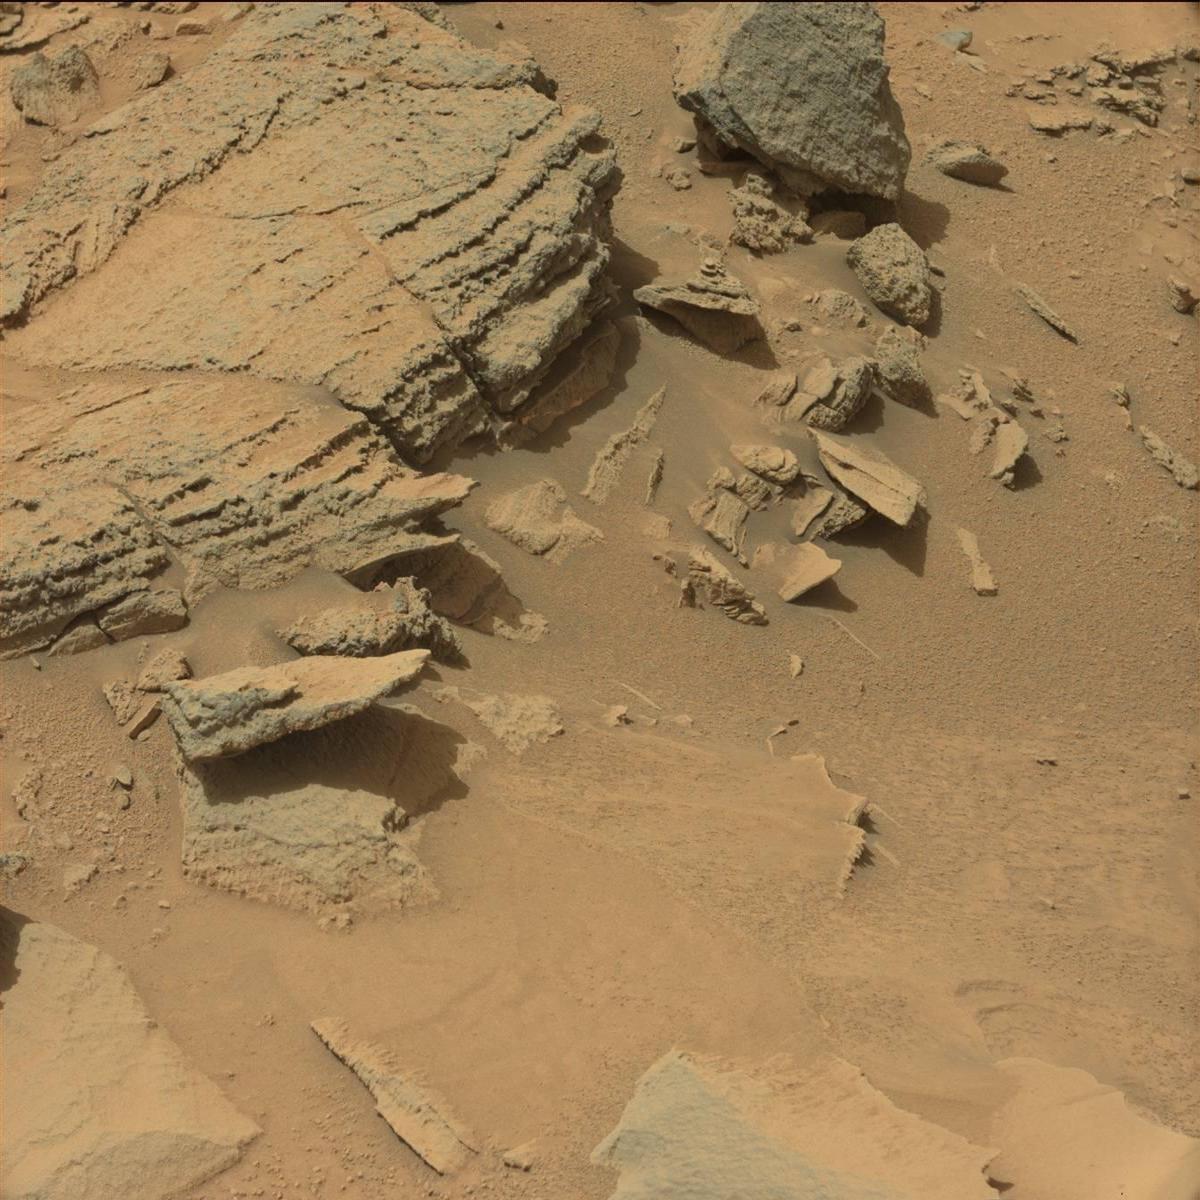
Terrain classes present: Bedrock, Rock, Sand / Soil